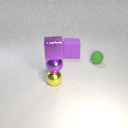
small purple metal cube above small yellow metal sphere